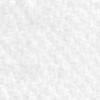
Label: no_change